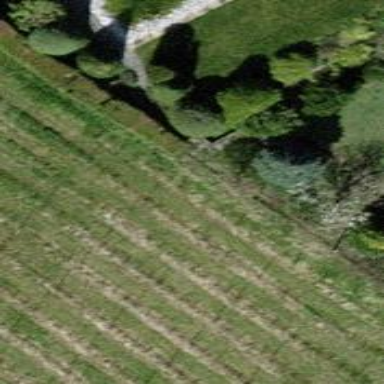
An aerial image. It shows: Hedge acting as barrier.